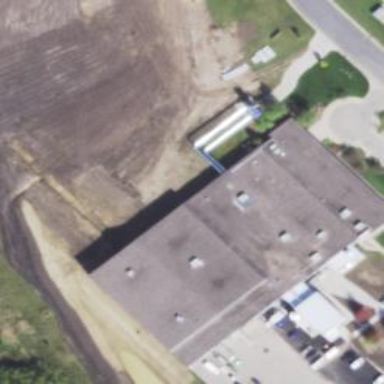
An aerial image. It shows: Warehouse.